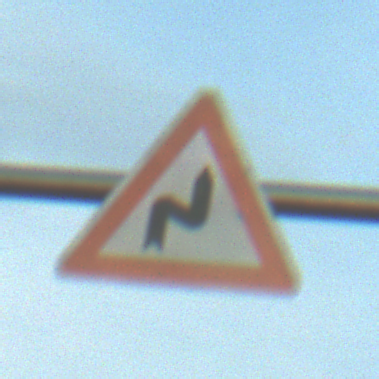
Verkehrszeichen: DoppelkurveRechts
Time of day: SunriseSunset
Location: Outdoor (Nature)
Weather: PartlyCloudy
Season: NotSpecified
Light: Natural